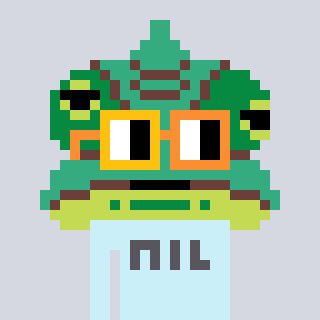
a pixel art character with square yellow and orange glasses, a chameleon-shaped head and a cold-colored body on a cool background